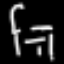
Label: chair